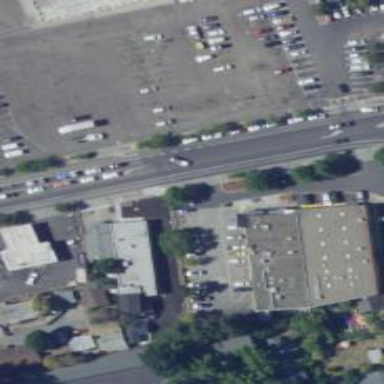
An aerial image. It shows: Retail area.